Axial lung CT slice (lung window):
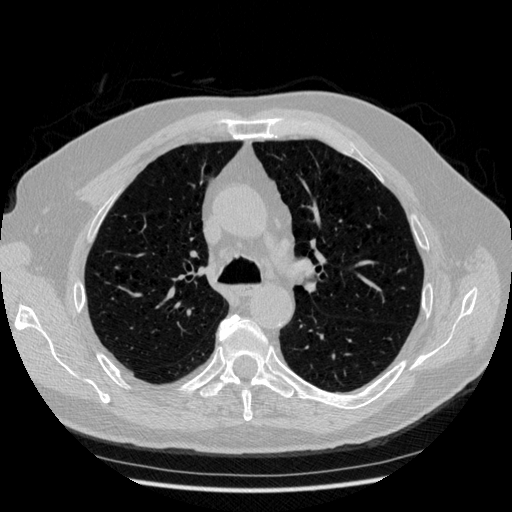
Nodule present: no